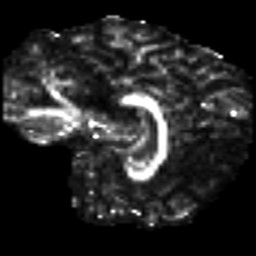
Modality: FA
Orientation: sagittal
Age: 41
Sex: female
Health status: healthy
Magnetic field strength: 3 T
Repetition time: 8.4 s
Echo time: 0.0926 s